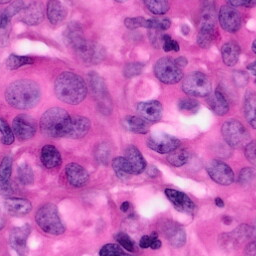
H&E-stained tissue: Pancreatic